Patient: sex M, age 52
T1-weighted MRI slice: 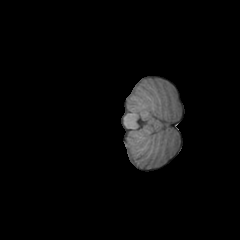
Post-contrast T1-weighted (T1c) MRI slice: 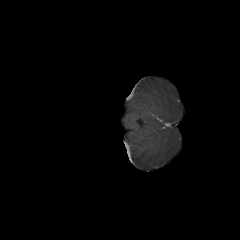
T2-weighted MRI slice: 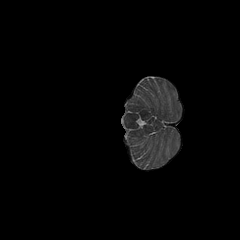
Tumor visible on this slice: no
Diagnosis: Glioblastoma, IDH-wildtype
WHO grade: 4